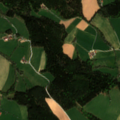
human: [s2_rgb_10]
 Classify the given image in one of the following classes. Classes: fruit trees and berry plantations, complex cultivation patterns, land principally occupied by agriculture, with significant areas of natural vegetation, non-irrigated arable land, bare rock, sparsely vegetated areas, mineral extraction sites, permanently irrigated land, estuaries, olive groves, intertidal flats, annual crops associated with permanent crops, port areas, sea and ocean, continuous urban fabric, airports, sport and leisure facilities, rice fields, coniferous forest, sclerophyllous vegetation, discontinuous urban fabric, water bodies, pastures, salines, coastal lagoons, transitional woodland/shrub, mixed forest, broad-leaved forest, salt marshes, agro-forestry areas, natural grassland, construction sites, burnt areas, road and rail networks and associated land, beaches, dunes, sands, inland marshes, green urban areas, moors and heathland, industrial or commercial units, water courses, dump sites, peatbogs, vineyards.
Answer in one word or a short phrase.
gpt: non-irrigated arable land, complex cultivation patterns, mixed forest